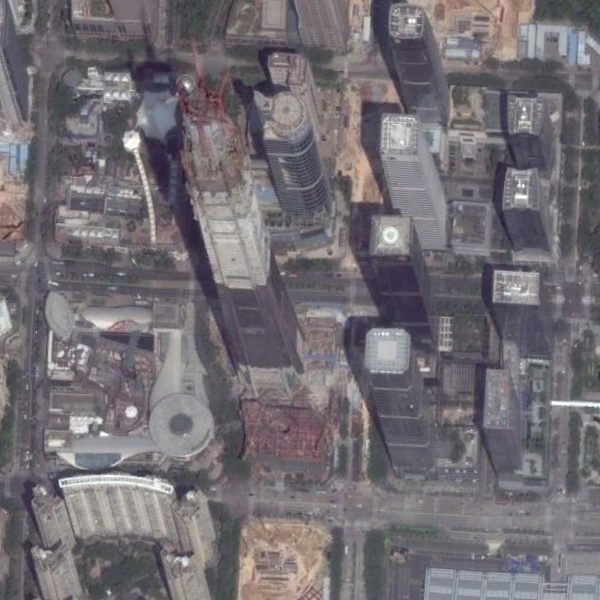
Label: Commercial